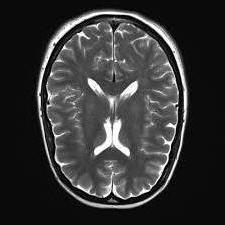
Label: notumor